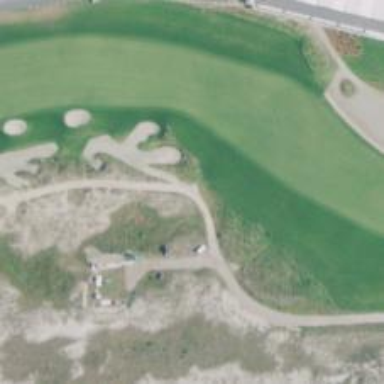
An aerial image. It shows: Path for both road and golf.